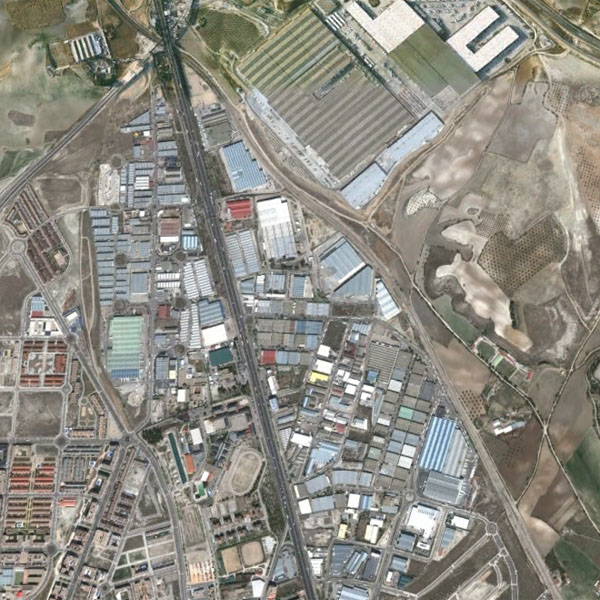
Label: Industrial